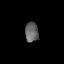
Tissue: lung
Cell type: T cells
Senescence score: 0.1912
Nuclear area (px): 257
Mean DAPI intensity: 100.296